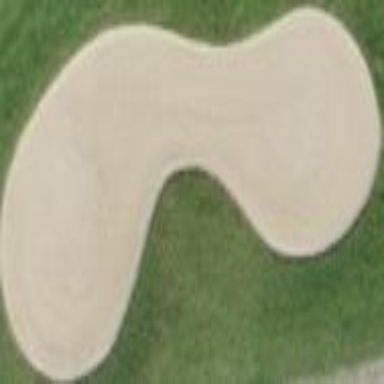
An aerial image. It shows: Golf bunker.